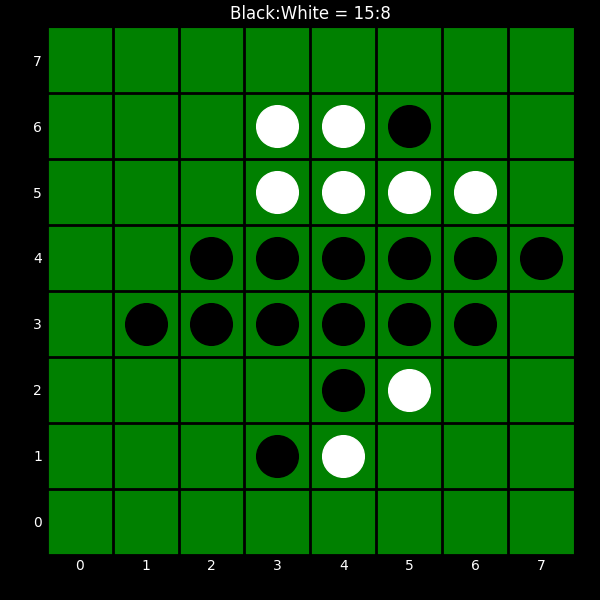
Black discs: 15
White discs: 8